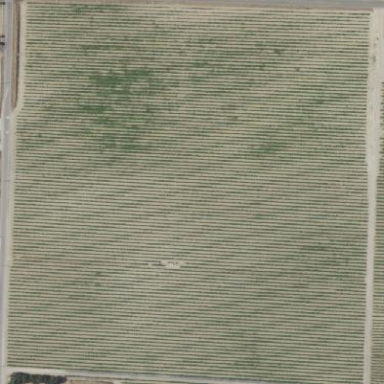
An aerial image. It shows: Vineyard growing grapes.